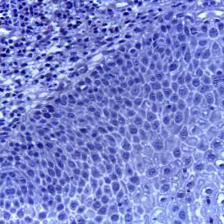
Diagnosis: OSCC